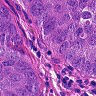
Metastatic tissue present: yes